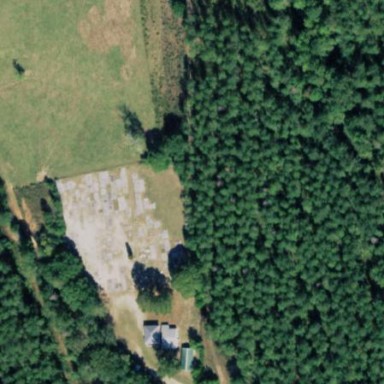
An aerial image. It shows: Cemetery or graveyard.